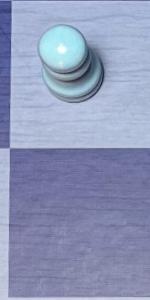
Label: Empty